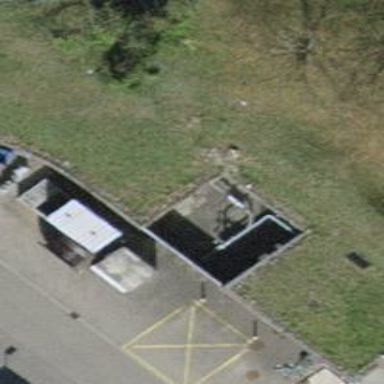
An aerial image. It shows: Distribution substation.